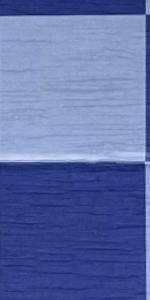
Label: Empty